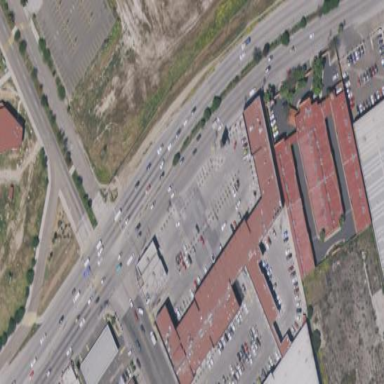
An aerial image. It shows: Commercial building.